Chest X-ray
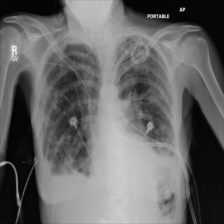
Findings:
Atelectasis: negative
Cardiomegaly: negative
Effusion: negative
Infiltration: negative
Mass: negative
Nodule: negative
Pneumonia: negative
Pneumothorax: positive
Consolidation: negative
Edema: negative
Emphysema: negative
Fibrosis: negative
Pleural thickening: negative
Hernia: negative